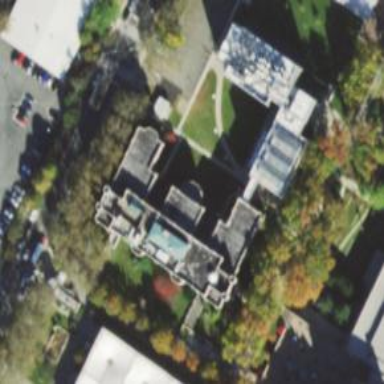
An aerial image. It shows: University building.